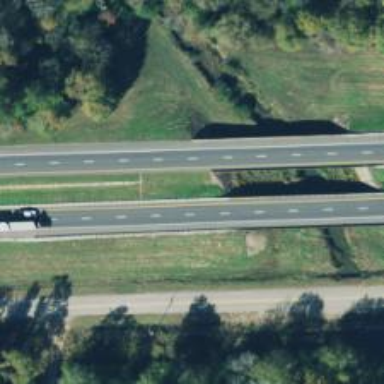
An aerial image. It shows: Motorway bridge with asphalt surface.